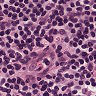
Metastatic tissue present: no